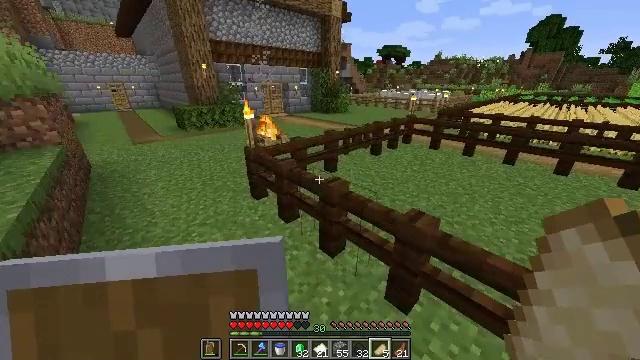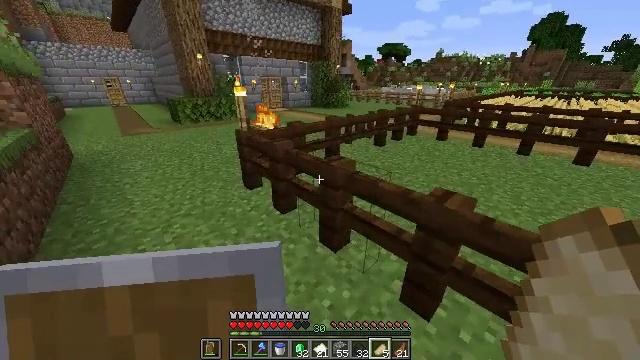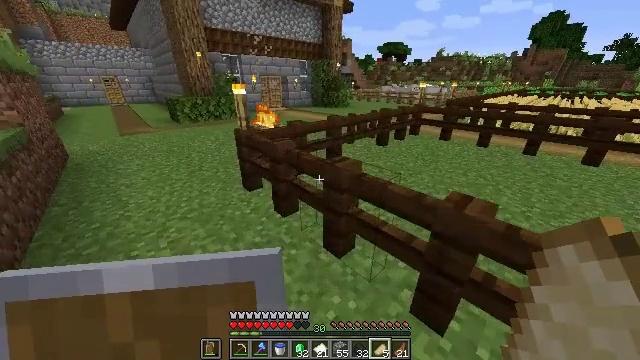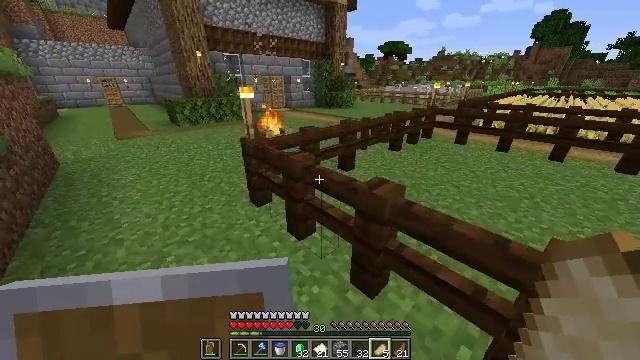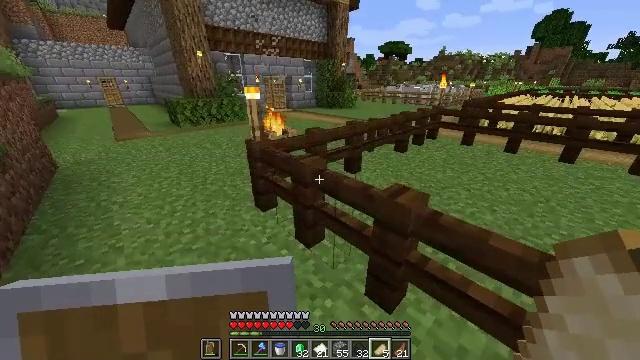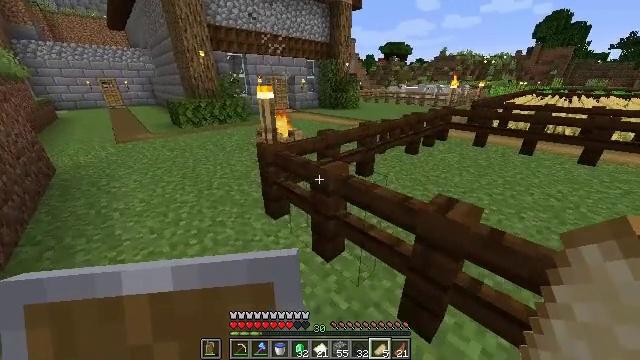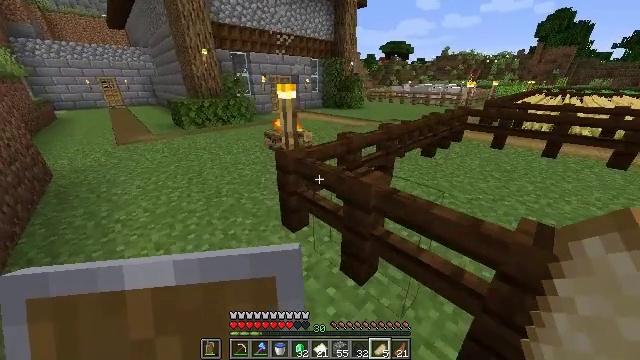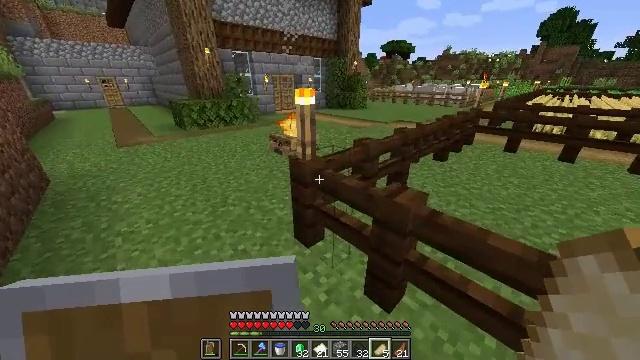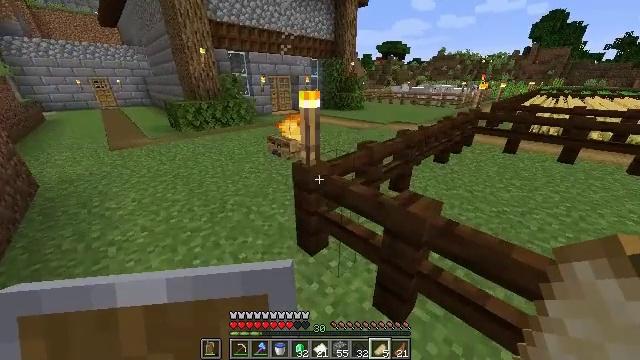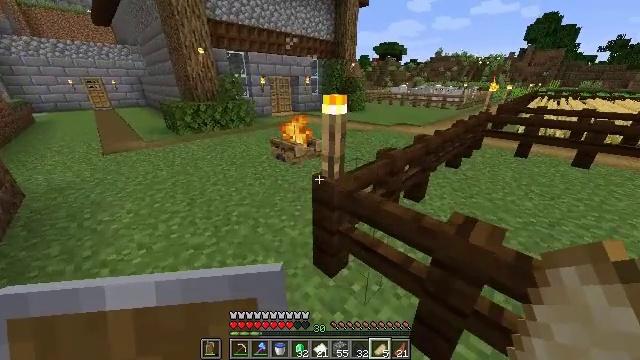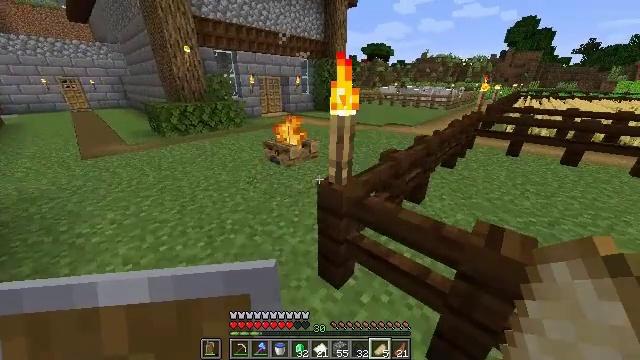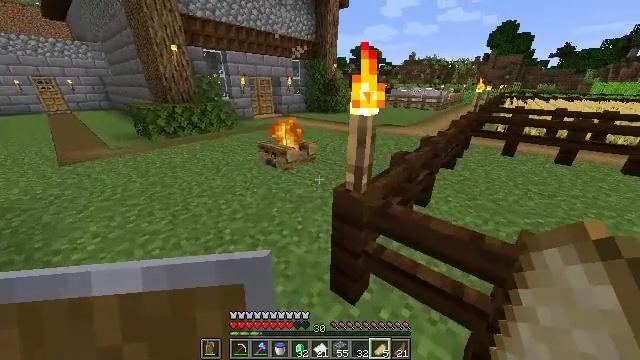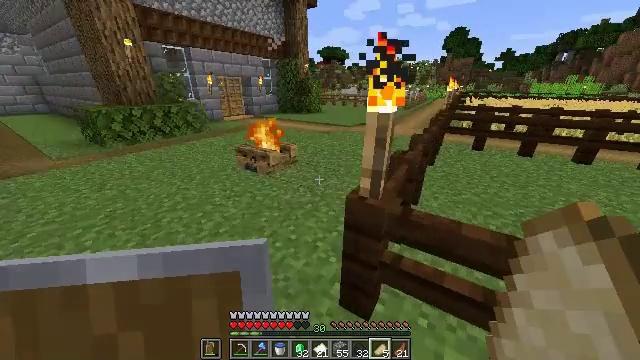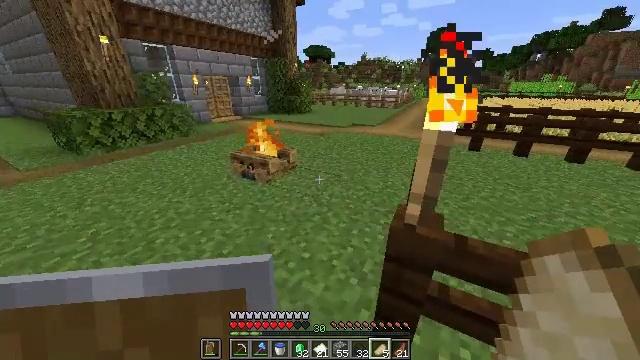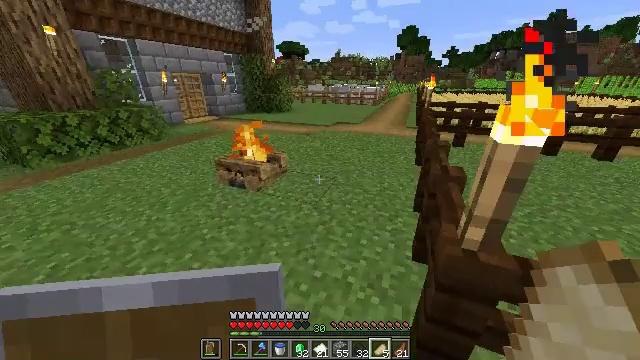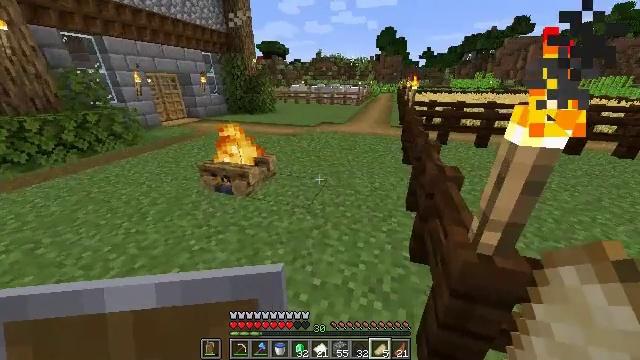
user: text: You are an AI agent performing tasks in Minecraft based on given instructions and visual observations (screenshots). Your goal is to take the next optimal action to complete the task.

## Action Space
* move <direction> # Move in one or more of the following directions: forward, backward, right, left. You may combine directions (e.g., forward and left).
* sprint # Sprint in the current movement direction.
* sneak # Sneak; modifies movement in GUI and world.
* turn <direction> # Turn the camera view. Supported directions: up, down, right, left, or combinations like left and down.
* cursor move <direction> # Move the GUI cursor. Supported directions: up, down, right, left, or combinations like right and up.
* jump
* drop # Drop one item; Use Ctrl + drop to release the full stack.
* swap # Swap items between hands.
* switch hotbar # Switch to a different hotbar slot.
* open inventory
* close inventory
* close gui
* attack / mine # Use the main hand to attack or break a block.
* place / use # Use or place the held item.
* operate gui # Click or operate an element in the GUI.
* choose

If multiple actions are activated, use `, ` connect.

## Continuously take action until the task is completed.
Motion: motion action
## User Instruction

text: Kill mobs.
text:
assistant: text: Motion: move forward and move left
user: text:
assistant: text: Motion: move forward and move left
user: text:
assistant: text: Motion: move forward and move left
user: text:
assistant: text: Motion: move forward and move left
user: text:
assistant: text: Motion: move forward and move left
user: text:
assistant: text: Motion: move forward and move left
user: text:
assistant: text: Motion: move forward and move left
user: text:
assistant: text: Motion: move forward and move left, turn right
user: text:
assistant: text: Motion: move forward and move left
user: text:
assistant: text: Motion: move forward and move left, turn right
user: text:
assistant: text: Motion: move forward and move left, turn right
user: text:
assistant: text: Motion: move forward and move left, turn right
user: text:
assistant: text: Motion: move forward and move left, turn right
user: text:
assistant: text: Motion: move forward and move left, turn right
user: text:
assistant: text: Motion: move forward and move left, turn right
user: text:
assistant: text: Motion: move forward and move left, turn right
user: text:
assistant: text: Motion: move forward and move left, turn right
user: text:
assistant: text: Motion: move forward and move left, turn right
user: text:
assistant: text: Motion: move forward and move left, turn right
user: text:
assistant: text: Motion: move forward and move left, turn right
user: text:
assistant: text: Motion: move forward and move left, turn right
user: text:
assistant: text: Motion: move forward and move left, turn right
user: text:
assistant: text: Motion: move forward and move left, turn right
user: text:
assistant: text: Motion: move forward, turn right
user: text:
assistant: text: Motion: move forward, turn right
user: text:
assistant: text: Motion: move forward
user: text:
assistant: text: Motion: move forward, turn right
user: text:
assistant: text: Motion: move forward, turn right
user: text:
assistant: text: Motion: move forward, turn right
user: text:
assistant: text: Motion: move forward, turn right and down